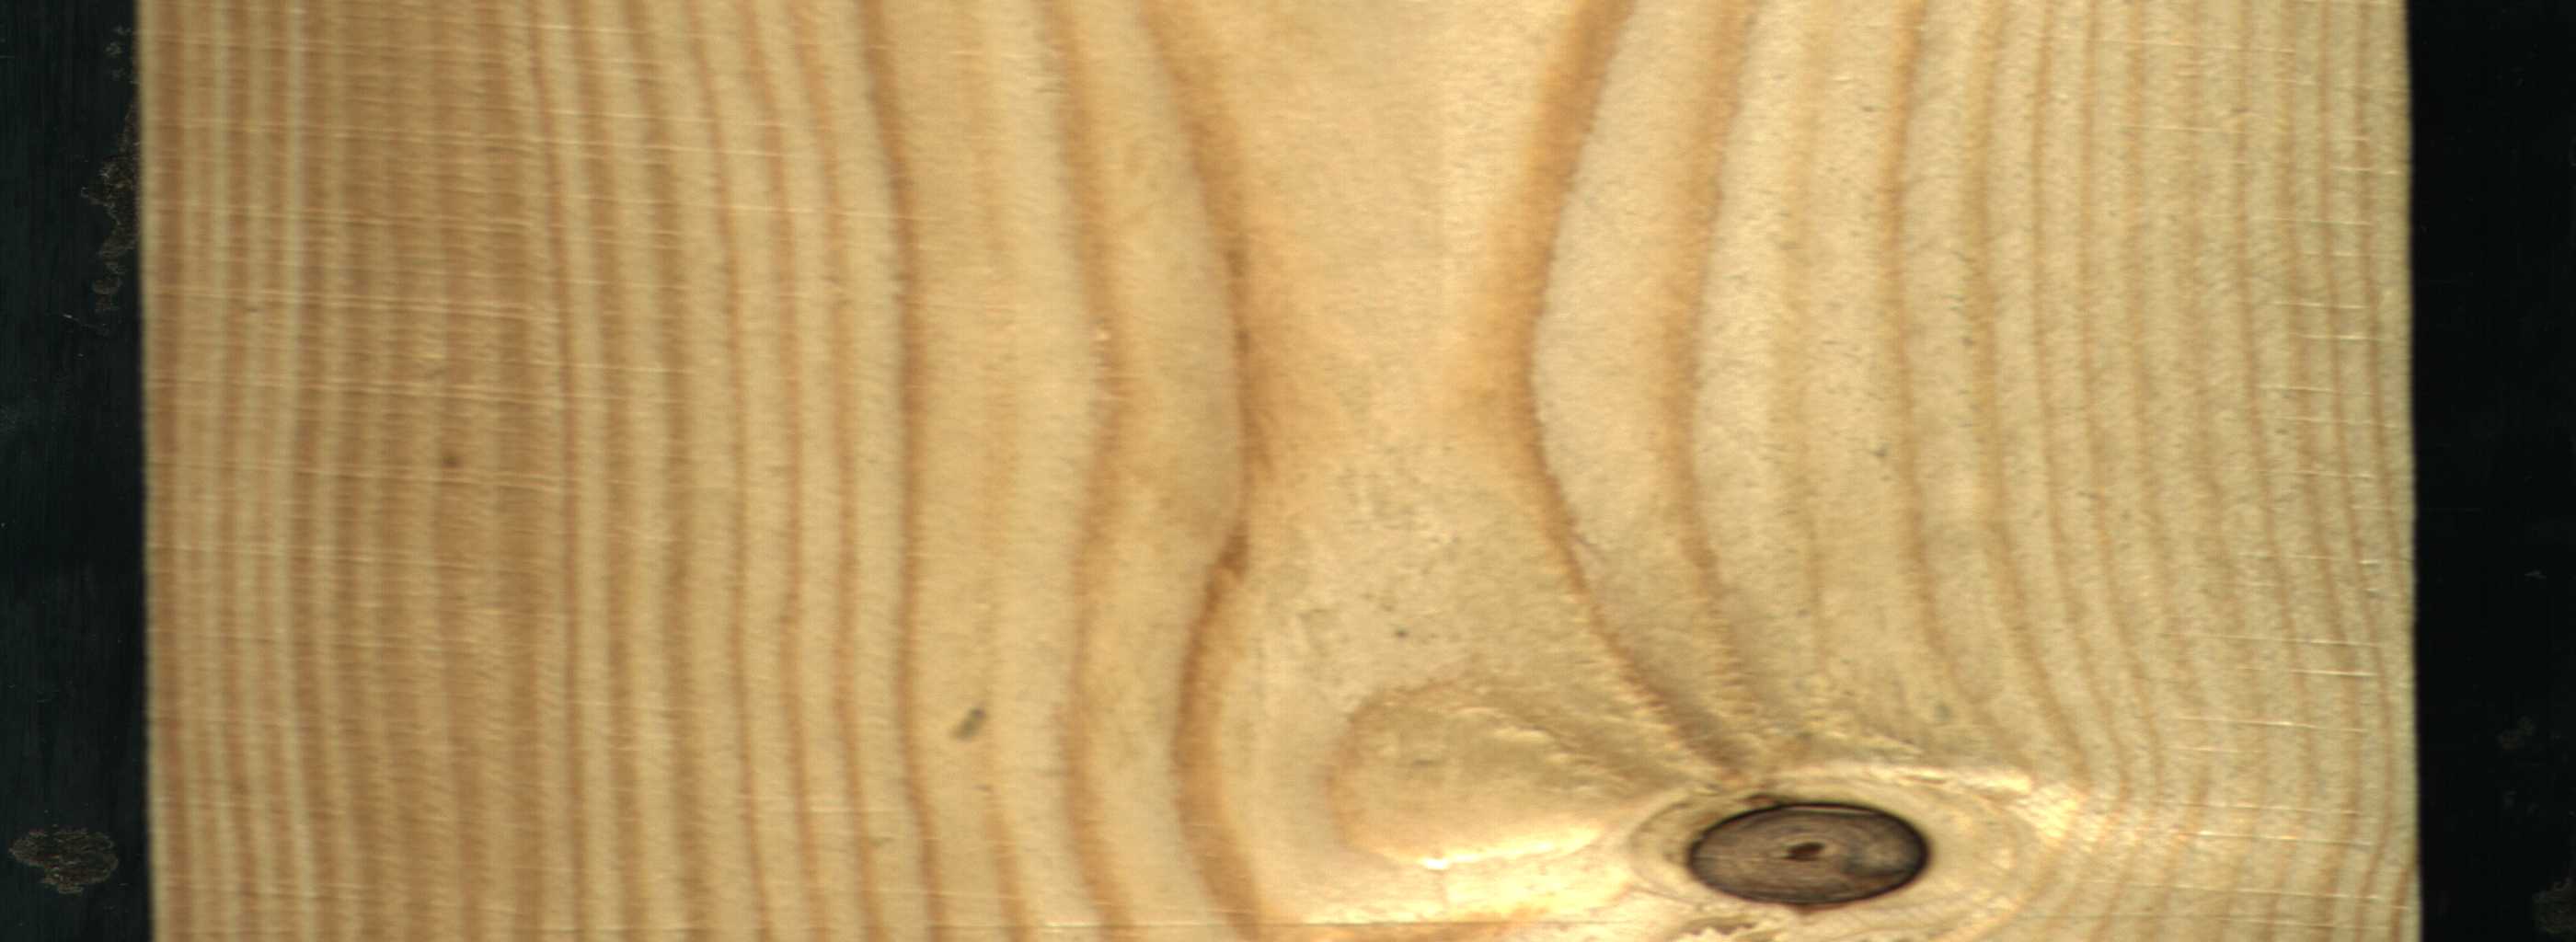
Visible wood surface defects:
Dead_Knot